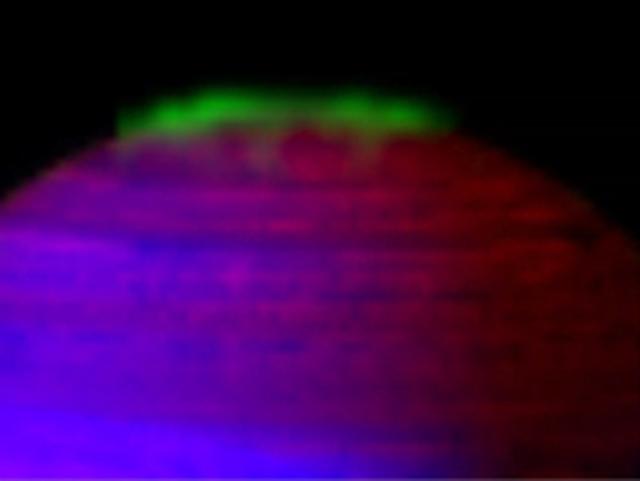
Dancing Southern Lights of Saturn Saturn, Cassini-Huygens